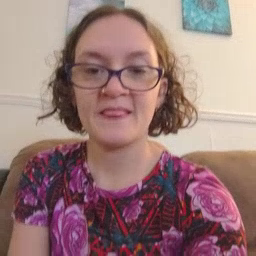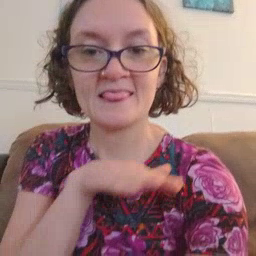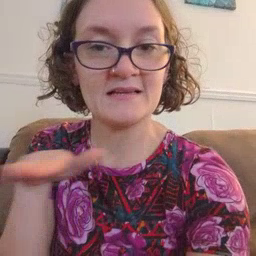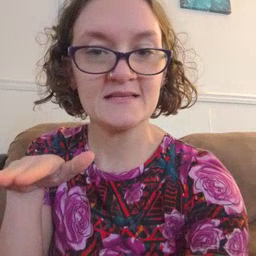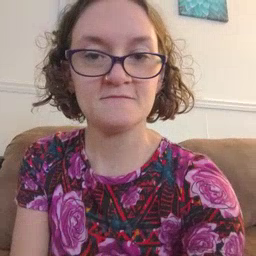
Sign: clean